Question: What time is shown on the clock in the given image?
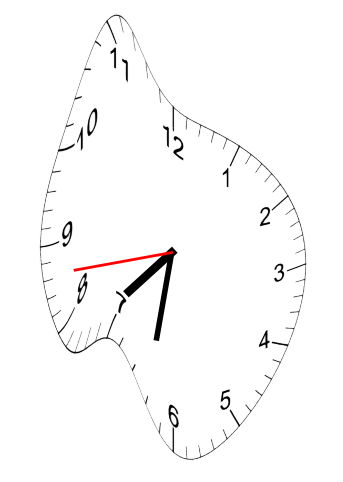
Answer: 07:31:43